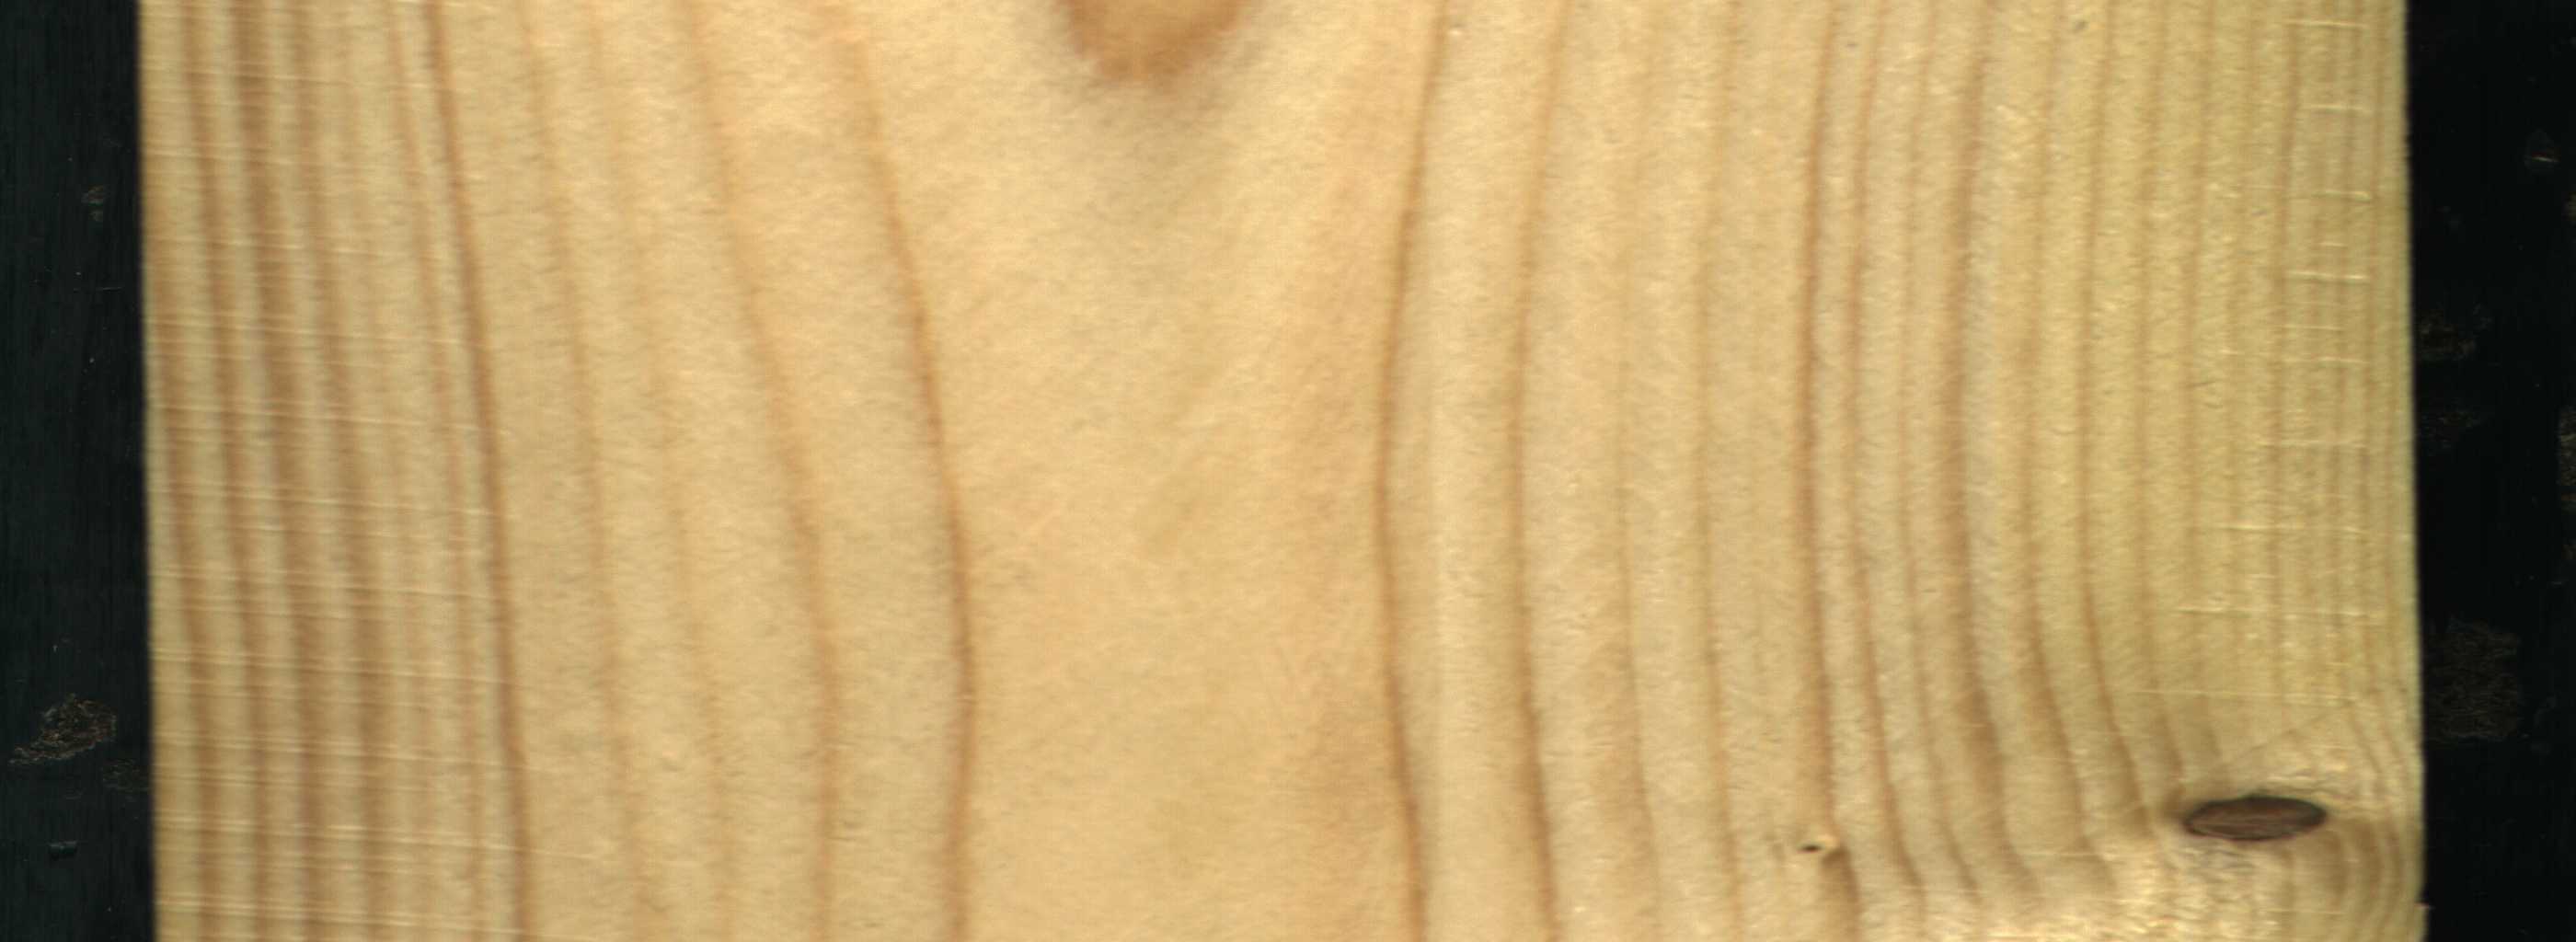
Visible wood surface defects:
Dead_Knot